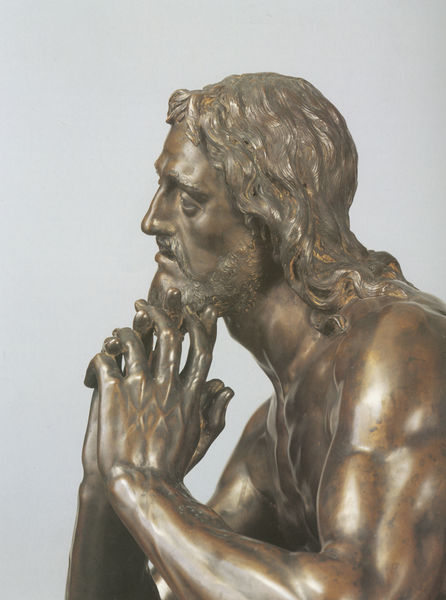
Titel: Christus im Elend
Künstler: Adriaen de Vries
Institution: Vaduz, Fürstliche Sammlung Liechtenstein
Schlagwörter: mann, nackt, bart, hände, haare, lange haare, kinn, skulptur, statue, muskeln, bronze, nachdenklich, denken, besorgt, adern, langhaarig